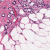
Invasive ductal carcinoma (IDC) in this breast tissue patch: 0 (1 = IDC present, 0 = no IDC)